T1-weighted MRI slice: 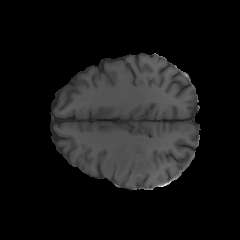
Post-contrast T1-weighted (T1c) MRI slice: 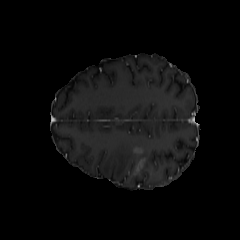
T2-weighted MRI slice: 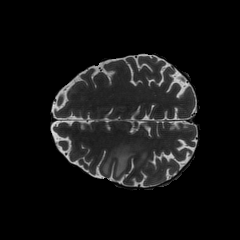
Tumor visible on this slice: yes